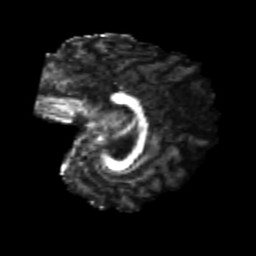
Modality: FA
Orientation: sagittal
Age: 22
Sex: male
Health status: healthy
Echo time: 0.074 s